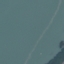
Label: SeaLake